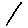
Label: line